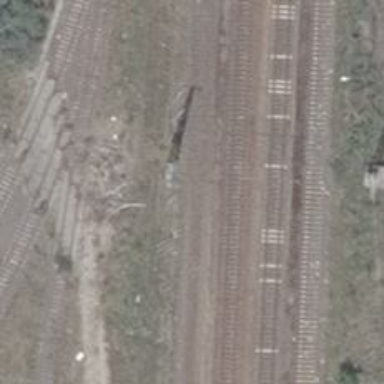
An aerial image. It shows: Abandoned railway siding.